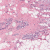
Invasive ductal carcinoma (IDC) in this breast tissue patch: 1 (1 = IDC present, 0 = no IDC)